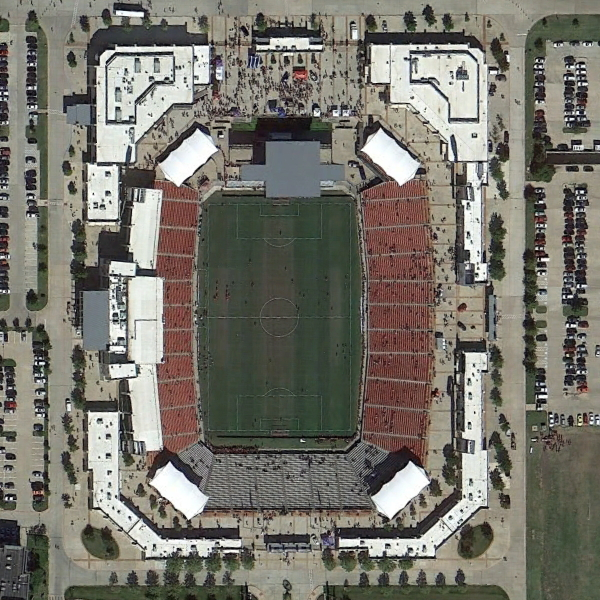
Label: Stadium